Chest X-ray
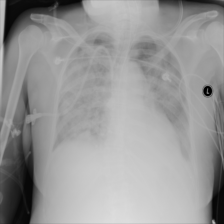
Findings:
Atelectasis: negative
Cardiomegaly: negative
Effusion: positive
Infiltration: positive
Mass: negative
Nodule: negative
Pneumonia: negative
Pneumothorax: negative
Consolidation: negative
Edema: negative
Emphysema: negative
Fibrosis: negative
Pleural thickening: negative
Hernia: negative